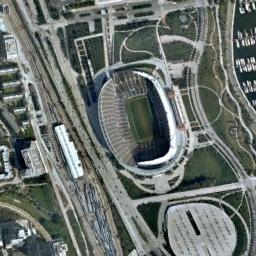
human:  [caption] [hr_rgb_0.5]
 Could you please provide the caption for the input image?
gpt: The oval gym is enclosed in the middle of the road, Next to the residential area and the harbor .

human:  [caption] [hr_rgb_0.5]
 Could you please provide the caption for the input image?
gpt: There are many cars on the road near the stadium .

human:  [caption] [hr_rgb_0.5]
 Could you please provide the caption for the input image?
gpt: The stadium looks like an oval and is surrounded by a blue roof .

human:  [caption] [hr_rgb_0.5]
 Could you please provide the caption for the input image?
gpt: The stadium is on the grass next to some roads .

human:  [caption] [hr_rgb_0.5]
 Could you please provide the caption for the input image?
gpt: There are some buildings and green lawns beside the stadium .